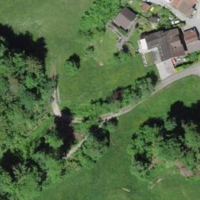
EUNIS habitat code: 44
Species observed at this site:
Lonicera acuminata